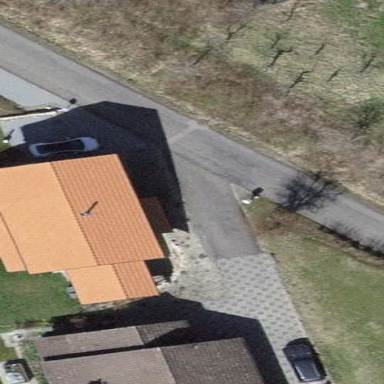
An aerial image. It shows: Simple house.